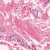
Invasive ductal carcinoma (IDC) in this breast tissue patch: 0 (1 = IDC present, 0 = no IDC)